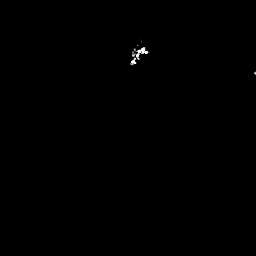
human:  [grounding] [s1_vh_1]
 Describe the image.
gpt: In the satellite image, there is  <ref>1 small ship </ref> <box>[[49, 16, 57, 26, 0]]</box> located at top.